Question: I'm making a dialog pop-up, on click of the "SMS" button.
The SMS Button only works if the Textfields' length is greater than 0. (Not Empty...)
'''
private void smsPopUp() {
// TODO Auto-generated method stub
final Dialog smsDialog = new Dialog(this);
Button cancelsms = (Button)smsDialog.findViewById(R.id.smsCancel);
smsDialog.setContentView(R.layout.sms_dialog);
smsDialog.setTitle("To: " + numberfield.getText());
cancelsms.setOnClickListener(new OnClickListener()
{
@Override
public void onClick(View v)
{
smsDialog.dismiss();
}
});
smsDialog.show();
}
'''
If I comment out the onClick inside of that method,the dialog pops up with two buttons: Cancel and Send. Basically, It works.. without the Buttons working.
IF I run this code... I get errors..
'''
12-17 10:37:11.500: E/(28583): file /data/data/com.nvidia.NvCPLSvc/files/driverlist.txt: not found!
12-17 10:37:11.500: I/(28583): Attempting to load EGL implementation /system/lib//egl/libEGL_tegra_impl
12-17 10:37:11.520: I/(28583): Loaded EGL implementation /system/lib//egl/libEGL_tegra_impl
12-17 10:37:11.580: I/(28583): Loading GLESv2 implementation /system/lib//egl/libGLESv2_tegra_impl
12-17 10:37:17.695: W/dalvikvm(28583): threadid=1: thread exiting with uncaught exception (group=0x411222d0)
12-17 10:37:17.700: E/AndroidRuntime(28583): FATAL EXCEPTION: main
12-17 10:37:17.700: E/AndroidRuntime(28583): java.lang.NullPointerException
12-17 10:37:17.700: E/AndroidRuntime(28583): at com.example.dragonphone.Tabs.smsPopUp(Tabs.java:350)
12-17 10:37:17.700: E/AndroidRuntime(28583): at com.example.dragonphone.Tabs.onClick(Tabs.java:331)
12-17 10:37:17.700: E/AndroidRuntime(28583): at android.view.View.performClick(View.java:4101)
12-17 10:37:17.700: E/AndroidRuntime(28583): at android.view.View$PerformClick.run(View.java:17078)
12-17 10:37:17.700: E/AndroidRuntime(28583): at android.os.Handler.handleCallback(Handler.java:615)
12-17 10:37:17.700: E/AndroidRuntime(28583): at android.os.Handler.dispatchMessage(Handler.java:92)
12-17 10:37:17.700: E/AndroidRuntime(28583): at android.os.Looper.loop(Looper.java:155)
12-17 10:37:17.700: E/AndroidRuntime(28583): at android.app.ActivityThread.main(ActivityThread.java:5493)
12-17 10:37:17.700: E/AndroidRuntime(28583): at java.lang.reflect.Method.invokeNative(Native Method)
12-17 10:37:17.700: E/AndroidRuntime(28583): at java.lang.reflect.Method.invoke(Method.java:511)
12-17 10:37:17.700: E/AndroidRuntime(28583): at com.android.internal.os.ZygoteInit$MethodAndArgsCaller.run(ZygoteInit.java:1028)
12-17 10:37:17.700: E/AndroidRuntime(28583): at com.android.internal.os.ZygoteInit.main(ZygoteInit.java:795)
12-17 10:37:17.700: E/AndroidRuntime(28583): at dalvik.system.NativeStart.main(Native Method)
12-17 10:37:19.610: D/Process(28583): killProcess, pid=28583
12-17 10:37:19.610: D/Process(28583): dalvik.system.VMStack.getThreadStackTrace(Native Method)
12-17 10:37:19.610: D/Process(28583): java.lang.Thread.getStackTrace(Thread.java:599)
12-17 10:37:19.610: D/Process(28583): android.os.Process.killProcess(Process.java:944)
12-17 10:37:19.610: D/Process(28583): com.android.internal.os.RuntimeInit$UncaughtHandler.uncaughtException(RuntimeInit.java:108)
12-17 10:37:19.610: D/Process(28583): java.lang.ThreadGroup.uncaughtException(ThreadGroup.java:693)
12-17 10:37:19.610: D/Process(28583): java.lang.ThreadGroup.uncaughtException(ThreadGroup.java:690)
12-17 10:37:19.610: D/Process(28583): dalvik.system.NativeStart.main(Native Method)
'''
I have thought about making an Alert-Dialog, which apparently is a bit easier.
But I'm not sure if I can make a custom onClick for the "Positive Button".. since there will be a lot of code on the "Send" onClick
(Only the top shows up in the dialog (Textfield + 2 buttons) as I wanted.)

'''
import java.io.FileNotFoundException;
import java.io.FileOutputStream;
import java.io.IOException;
import java.io.ObjectOutputStream;
import java.text.SimpleDateFormat;
import java.util.ArrayList;
import java.util.Date;
import java.util.HashMap;
import java.util.List;
import android.app.Activity;
import android.app.AlertDialog;
import android.app.Dialog;
import android.content.*;
import android.database.Cursor;
import android.graphics.*;
import android.net.Uri;
import android.os.Bundle;
import android.os.Vibrator;
import android.preference.PreferenceManager;
import android.provider.BaseColumns;
import android.provider.CallLog;
import android.provider.ContactsContract;
import android.util.Log;
import android.view.View;
import android.view.View.OnClickListener;
import android.view.View.OnLongClickListener;
import android.view.ViewGroup;
import android.widget.*;
import android.widget.TabHost.TabSpec;
public class Tabs extends Activity implements OnClickListener, OnLongClickListener{
TabHost th;
TabSpec specs;
TextView numberfield;
ListView recents;
public String string,number;
private List<Recent> recentCalls = new ArrayList<Recent>();
public int counter;
Button n1,n2,n3,n4,n5,n6,n7,n8,n9,n0,nstar,nhash,sms,contact,call,clear,clearhistory,getinfo;
//ImageView call, clear;
public Vibrator vib;
//public String phoneNumber;
String date = new SimpleDateFormat("dd-MM-yyyy").format(new Date());
@Override
protected void onCreate(Bundle savedInstanceState) {
// TODO Auto-generated method stub
super.onCreate(savedInstanceState);
setContentView(R.layout.tabs);
th = (TabHost)findViewById(R.id.tabhost);
numberfield = (TextView) findViewById(R.id.etNumberField);
n1 = (Button) findViewById (R.id.bNumber1);
n2 = (Button) findViewById (R.id.bNumber2);
n3 = (Button) findViewById (R.id.bNumber3);
n4 = (Button) findViewById (R.id.bNumber4);
n5 = (Button) findViewById (R.id.bNumber5);
n6 = (Button) findViewById (R.id.bNumber6);
n7 = (Button) findViewById (R.id.bNumber7);
n8 = (Button) findViewById (R.id.bNumber8);
n9 = (Button) findViewById (R.id.bNumber9);
nstar = (Button) findViewById (R.id.bNumberStar);
n0 = (Button) findViewById (R.id.bNumber0);
nhash = (Button) findViewById (R.id.bNumberHash);
call = (Button) findViewById (R.id.bCall);
sms = (Button) findViewById (R.id.bSMS);
clear = (Button) findViewById (R.id.bClear);
contact = (Button) findViewById (R.id.bContact);
recents = (ListView) findViewById (R.id.recentList);
clearhistory = (Button) findViewById (R.id.bClearHistory);
getinfo = (Button) findViewById (R.id.bGetCallDetails);
populateRecentList();
populateListView();
registerClickCallback();
th.setBackgroundColor(Color.rgb(202, 233, 252));
//n1.getBackground().setColorFilter(new LightingColorFilter(0x000033, 0x000099));
//sms.getBackground().setColorFilter(new LightingColorFilter(0xFFFF66, 0xFFFF00));
vib = (Vibrator) getSystemService(VIBRATOR_SERVICE);
n1.setOnClickListener(this);
n2.setOnClickListener(this);
n3.setOnClickListener(this);
n4.setOnClickListener(this);
n5.setOnClickListener(this);
n6.setOnClickListener(this);
n7.setOnClickListener(this);
n8.setOnClickListener(this);
n9.setOnClickListener(this);
nstar.setOnClickListener(this);
n0.setOnClickListener(this);
n0.setOnLongClickListener(this);
nhash.setOnClickListener(this);
call.setOnClickListener(this);
clear.setOnClickListener(this);
clear.setOnLongClickListener(this);
sms.setOnClickListener(this);
contact.setOnClickListener(this);
clearhistory.setOnClickListener(this);
getinfo.setOnClickListener(this);
th.setup();
specs = th.newTabSpec("tag1");
specs.setContent(R.id.Recents);
specs.setIndicator("Recent Calls");
th.addTab(specs);
specs = th.newTabSpec("tag2");
specs.setContent(R.id.Keypad);
specs.setIndicator("Keypad");
th.addTab(specs);
specs = th.newTabSpec("tag3");
specs.setContent(R.id.Sms);
specs.setIndicator("SMS");
th.addTab(specs);
specs = th.newTabSpec("tag4");
specs.setContent(R.id.Ratings);
specs.setIndicator("Rates");
th.addTab(specs);
specs = th.newTabSpec("tag5");
specs.setContent(R.id.Account);
specs.setIndicator("Account");
th.addTab(specs);
}
private void populateRecentList() {
//TODO Auto-generated method stub
recentCalls.add(new Recent("Zach", "01-12-2013", "064555246", "600"));
recentCalls.add(new Recent("Adam", "11-12-2013", "<PHONE>","510"));
recentCalls.add(new Recent("John", "03-12-2013", "<PHONE>", "100"));
recentCalls.add(new Recent("Jorge", "15-10-2013" , "445559585", "60"));
}
private void populateListView() {
// TODO Auto-generated method stub
ArrayAdapter<Recent> adapter = new MyRecentAdapter();
ListView list = (ListView) findViewById(R.id.recentList);
list.setAdapter(adapter);
}
private class MyRecentAdapter extends ArrayAdapter<Recent>{
public MyRecentAdapter(){
super(Tabs.this, R.layout.recents_view, recentCalls);
}
@Override
public View getView(int position, View convertView, ViewGroup parent){
//Make sure we have a view to work with
View itemView = convertView;
if(itemView == null)
{
itemView = getLayoutInflater().inflate(R.layout.recents_view, parent,false);
}
Recent currentCall = recentCalls.get(position);
TextView nameText = (TextView) itemView.findViewById(R.id.tvRecentName);
nameText.setText(currentCall.getName());
TextView numberText = (TextView) itemView.findViewById(R.id.tvRecentNumber);
numberText.setText(currentCall.getPn());
TextView dateText = (TextView) itemView.findViewById(R.id.tvRecentDate);
dateText.setText("" + currentCall.getDate());
TextView durationText = (TextView) itemView.findViewById(R.id.tvRecentDuration);
durationText.setText("" + currentCall.getDuration());
return itemView;
// return super.getView(position, convertView, parent);
}
}
private void registerClickCallback() {
// TODO Auto-generated method stub
ListView list = (ListView) findViewById(R.id.recentList);
list.setOnItemClickListener(new AdapterView.OnItemClickListener() {
@Override
public void onItemClick(AdapterView<?> parent, View viewClicked, int position,
long id) {
// TODO Auto-generated method stub
Recent clickedCall = recentCalls.get(position);
String name = clickedCall.getName();
numberfield.setText(clickedCall.getPn());
counter = numberfield.getText().toString().length();
String message = "Calling " + name;
Context context = getApplicationContext();
int duration = Toast.LENGTH_SHORT;
Toast toast = Toast.makeText(context, message, duration);
toast.show();
call();
}
});
}
@Override
public void onClick(View arg0) {
// TODO Auto-generated method stub
switch(arg0.getId()){
case R.id.bNumber1:
numberfield.setText(numberfield.getText() + "1");
addCheck();
vib.vibrate(25);
break;
case R.id.bNumber2:
numberfield.setText(numberfield.getText() + "2");
addCheck();
vib.vibrate(25);
break;
case R.id.bNumber3:
numberfield.setText(numberfield.getText() + "3");
addCheck();
vib.vibrate(25);
break;
case R.id.bNumber4:
numberfield.setText(numberfield.getText() + "4");
addCheck();
vib.vibrate(25);
break;
case R.id.bNumber5:
numberfield.setText(numberfield.getText() + "5");
addCheck();
vib.vibrate(25);
break;
case R.id.bNumber6:
numberfield.setText(numberfield.getText() + "6");
addCheck();
vib.vibrate(25);
break;
case R.id.bNumber7:
numberfield.setText(numberfield.getText() + "7");
addCheck();
vib.vibrate(25);
break;
case R.id.bNumber8:
numberfield.setText(numberfield.getText() + "8");
addCheck();
vib.vibrate(25);
break;
case R.id.bNumber9:
numberfield.setText(numberfield.getText() + "9");
addCheck();
vib.vibrate(25);
break;
case R.id.bNumberStar:
numberfield.setText(numberfield.getText() + "*");
addCheck();
vib.vibrate(25);
break;
case R.id.bNumber0:
numberfield.setText(numberfield.getText() + "0");
addCheck();
vib.vibrate(25);
break;
case R.id.bNumberHash:
numberfield.setText(numberfield.getText() + "#");
addCheck();
vib.vibrate(25);
break;
case R.id.bClear:
String number = numberfield.getText().toString();
if(number.length() > 0){
String newNumber = number.substring(0, number.length()-1);
numberfield.setText(newNumber);
deleteCheck();
vib.vibrate(25);
}else{
Context context = getApplicationContext();
CharSequence text = "The numbers are already cleared.";
int duration = Toast.LENGTH_SHORT;
Toast toast = Toast.makeText(context, text, duration);
toast.show();
}
break;
case R.id.bCall:
call();
break;
case R.id.bContact:
Intent intent = new Intent(Intent.ACTION_PICK, ContactsContract.Contacts.CONTENT_URI);
startActivityForResult(intent, 1);
break;
case R.id.bClearHistory:
recentCalls.clear();
CharSequence text = "Your recent list has been cleared.";
int duration = Toast.LENGTH_SHORT;
Toast toast = Toast.makeText(this, text, duration);
toast.show();
th.setCurrentTabByTag("tag1");
break;
case R.id.bSMS:
if(numberfield.length() > 0){
/* CharSequence text2 = "This function is still under construction..";
int duration2 = Toast.LENGTH_LONG;
Toast toast2 = Toast.makeText(this, text2, duration2);
toast2.show();
*/
smsPopUp();
};
break;
case R.id.bGetCallDetails:
getCallDetails();
break;
}
}
private void smsPopUp() {
// TODO Auto-generated method stub
final Dialog smsDialog = new Dialog(this);
Button cancel = (Button)smsDialog.findViewById(R.id.smsCancel);
smsDialog.setContentView(R.layout.sms_dialog);
smsDialog.setTitle("To: " + numberfield.getText());
cancelsms.setOnClickListener(new OnClickListener()
{
@Override
public void onClick(View v)
{
smsDialog.dismiss();
}
});
smsDialog.show();
}
private void deleteCheck() {
// TODO Auto-generated method stub
counter --;
if(counter < 14){
numberfield.setTextSize(25); //Set text size when amount goes lower.
}
if(counter >= 14 && counter < 16){
numberfield.setTextSize(20); //Set text size when amount goes lower.
}
if(counter >= 16 && counter < 18){
numberfield.setTextSize(18);
}
if(counter >= 18 && counter < 20){
numberfield.setTextSize(16);
}
}
private void addCheck() {
// TODO Auto-generated method stub
counter++;
if(counter >= 14){
numberfield.setTextSize(20); //Set text size when amount goes higher.
//numberfield.setMaxHeight(10);
}
if(counter >= 16){
numberfield.setTextSize(18); //Set text size when amount goes higher.
}
if(counter >= 18){
numberfield.setTextSize(16); //Set text size when amount goes higher.
}
if(counter >= 20){
numberfield.setTextSize(14); //Set text size when amount goes higher.
}
if(counter < 14){
numberfield.setTextSize(25); //Set text size when amount goes lower.
}
if(counter >= 14 && counter < 16){
numberfield.setTextSize(20); //Set text size when amount goes lower.
}
if(counter >= 16 && counter < 18){
numberfield.setTextSize(18);
}
if(counter >= 18 && counter < 20){
numberfield.setTextSize(16);
}
}
private void getCallDetails() {
StringBuffer sb = new StringBuffer();
Uri contacts = CallLog.Calls.CONTENT_URI;
Cursor managedCursor = this.getContentResolver().query(contacts, null, null, null,CallLog.Calls.DATE + " DESC LIMIT 100");
int number = managedCursor.getColumnIndex(CallLog.Calls.NUMBER);
int type = managedCursor.getColumnIndex(CallLog.Calls.TYPE);
int date = managedCursor.getColumnIndex(CallLog.Calls.DATE);
int duration = managedCursor.getColumnIndex(CallLog.Calls.DURATION);
sb.append("Call Details :");
while (managedCursor.moveToNext()) {
String phNumber = managedCursor.getString(number);
String callType = managedCursor.getString(type);
String callDate = managedCursor.getString(date);
String callDayTime = new Date(Long.valueOf(callDate)).toString();
// long timestamp = convertDateToTimestamp(callDayTime);
String callDuration = managedCursor.getString(duration);
String dir = null;
int dircode = Integer.parseInt(callType);
switch (dircode) {
case CallLog.Calls.OUTGOING_TYPE:
dir = "OUTGOING";
break;
case CallLog.Calls.INCOMING_TYPE:
dir = "INCOMING";
break;
case CallLog.Calls.MISSED_TYPE:
dir = "MISSED";
break;
}
sb.append("
Phone Number:--- " + phNumber + "
Call Type:--- " + dir + "
Call Date:--- " + callDayTime + "
Call duration in sec :--- " + callDuration);
sb.append("
----------------------------------");
}
managedCursor.close();
System.out.println(sb);
}
private void call() {
// TODO Auto-generated method stub
if(numberfield.length() > 0){
try {
Intent callIntent = new Intent(Intent.ACTION_CALL);
String dsPhoneNumber = "+<PHONE>,";
// Dynamic number
//965063064
String string = numberfield.getText().toString().trim();
number = "tel:" + dsPhoneNumber + string;
callIntent.setData(Uri.parse(number));
startActivity(callIntent);
//recentCalls.add(new Recent(aName, aDate, aNumber, "0"));
} catch (ActivityNotFoundException activityException) {
Log.e("helloandroid dialing example", "Call failed");
}
}else {
Context context = getApplicationContext();
CharSequence text = "Please insert a phone number or choose a contact.";
int duration = Toast.LENGTH_SHORT;
Toast toast = Toast.makeText(context, text, duration);
toast.show();
}
}
@Override
public boolean onLongClick(View arg0) {
// TODO Auto-generated method stub
switch(arg0.getId()){
case R.id.bClear:
if(counter != 0){
counter = 0;
numberfield.setTextSize(25);
numberfield.setText("");
vib.vibrate(100);}
else{
Context context = getApplicationContext();
CharSequence text = "The numbers are already cleared.";
int duration = Toast.LENGTH_SHORT;
Toast toast = Toast.makeText(context, text, duration);
toast.show();
}
break;
case R.id.bNumber0:
numberfield.setText(numberfield.getText() + "+");
addCheck();
vib.vibrate(25);
break;
}
return true;
}
public void onActivityResult(int reqCode, int resultCode, Intent data) {
if(resultCode == RESULT_OK && data != null) {
Uri uri = data.getData();
Cursor cursor=this.getContentResolver().query(uri, null, null, null, null);
while (cursor.moveToNext()) {
String contactId = cursor.getString(cursor.getColumnIndex(
ContactsContract.Contacts._ID));
String hasPhone = cursor.getString(cursor.getColumnIndex(
ContactsContract.Contacts.HAS_PHONE_NUMBER));
if (Integer.parseInt(cursor.getString( cursor.getColumnIndex(ContactsContract.Contacts.HAS_PHONE_NUMBER))) > 0) {
// You now have the number so now query it like this
Cursor phones = getContentResolver().query(
ContactsContract.CommonDataKinds.Phone.CONTENT_URI,
null,
ContactsContract.CommonDataKinds.Phone.CONTACT_ID +" = "+ contactId,
null, null);
while (phones.moveToNext()) {
String phoneNumber = phones.getString(
phones.getColumnIndex(
ContactsContract.CommonDataKinds.Phone.NUMBER));
numberfield.setText(phoneNumber);
counter = numberfield.getText().toString().length();
/*if(counter == 0){
Context context = getApplicationContext();
//CharSequence text = counter;
int duration = Toast.LENGTH_SHORT;
Toast toast = Toast.makeText(context, counter, duration);
toast.show();
}*/
}
phones.close();
}
}
}
}
}
'''
Active, feel free to ask for more info if you need it.
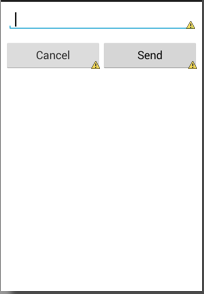
Answer: Reverse the below statements
'''
Button cancel = (Button)smsDialog.findViewById(R.id.smsCancel);
smsDialog.setContentView(R.layout.sms_dialog);
'''
Should be
'''
smsDialog.setContentView(R.layout.sms_dialog);
Button cancel = (Button)smsDialog.findViewById(R.id.smsCancel);
'''
You need to sent the layout to the dialog first then intialize views.